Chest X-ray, PA view. Patient: 36 years old, sex F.
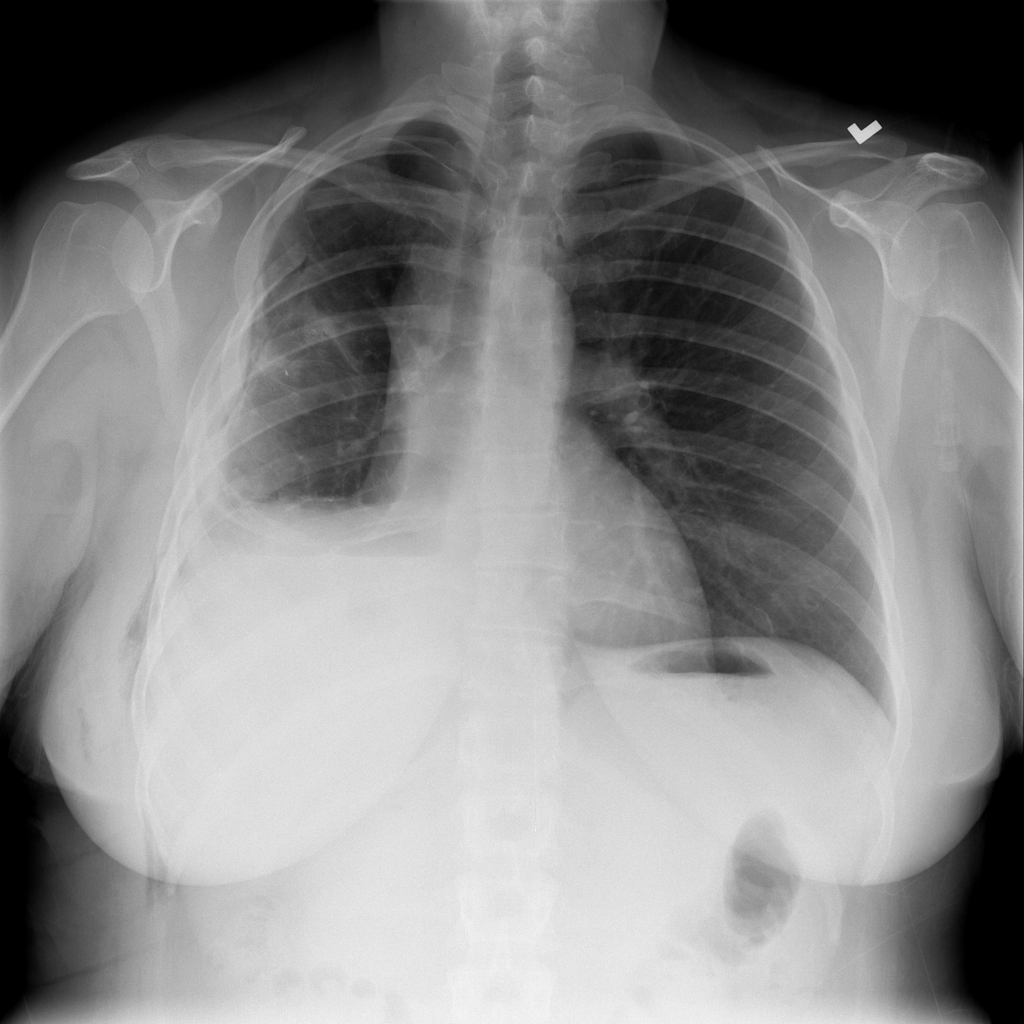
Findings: Emphysema, Pneumothorax